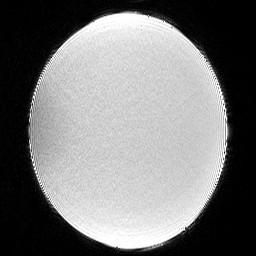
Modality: T2w
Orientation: coronal
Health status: healthy
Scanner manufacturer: siemens
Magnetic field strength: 3 T
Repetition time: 4.8 s
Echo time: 0.452 s